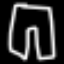
Label: pants